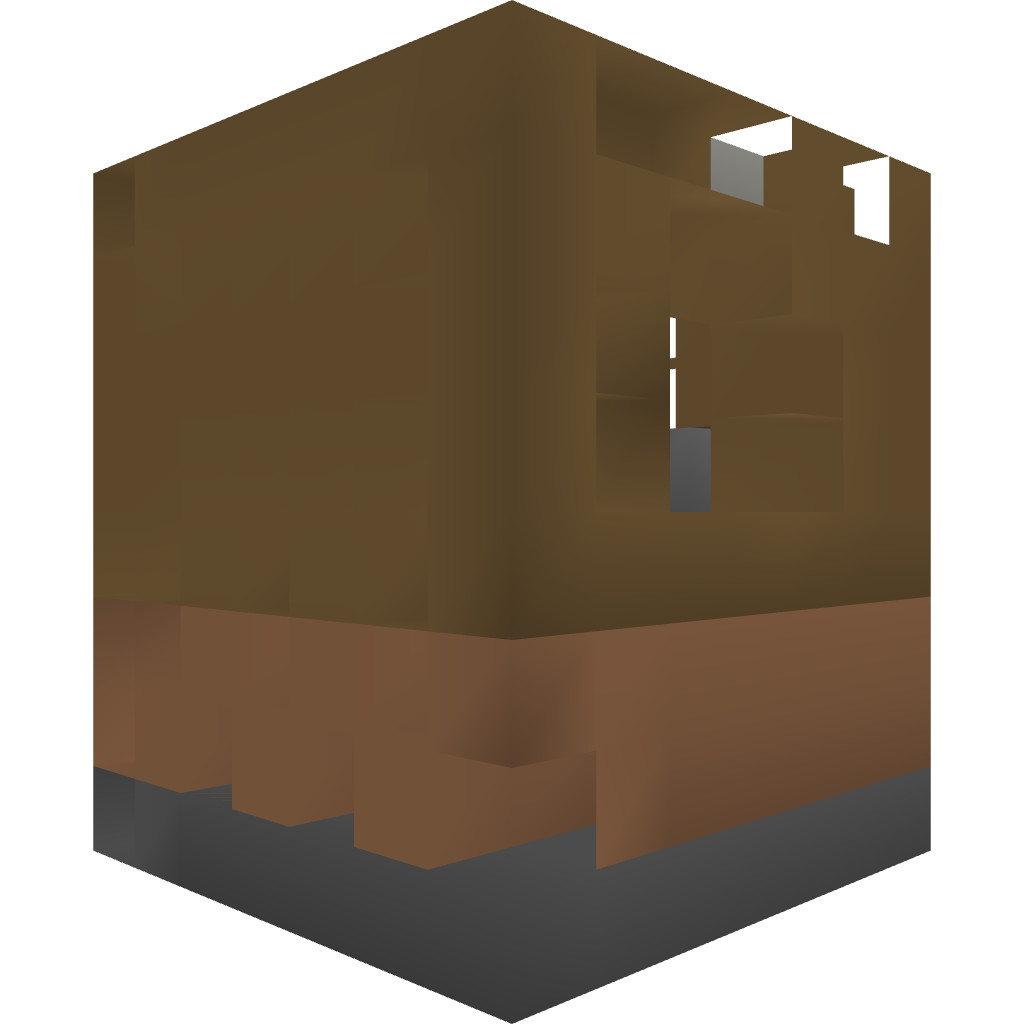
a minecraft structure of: House with storage